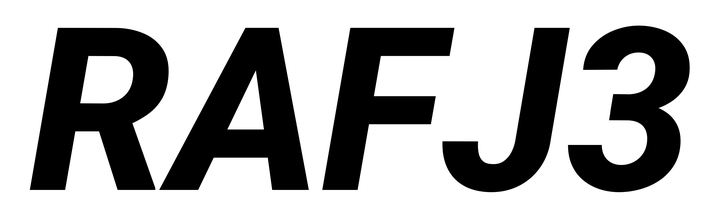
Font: Roboto-Italic_ExtraBold_Italic